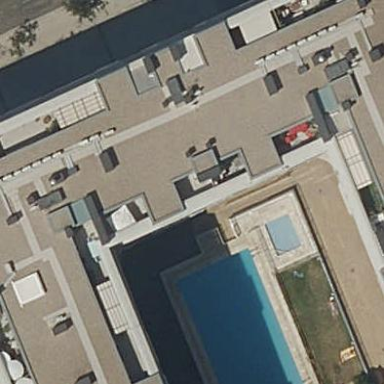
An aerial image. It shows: Swimming pool located in leisure land.